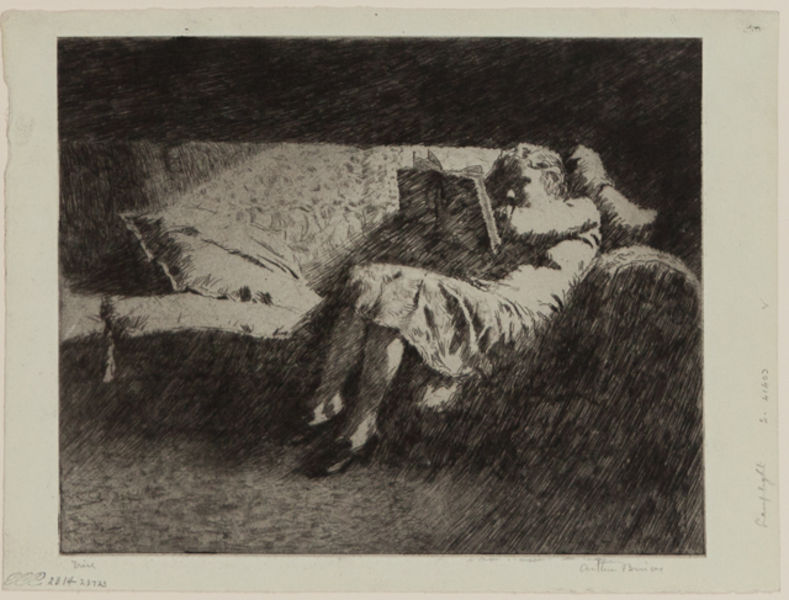
Titel: Lamplight
Künstler: Arthur John Trevor Briscoe
Standort: Amherst (Massachusetts, USA)
Institution: Mead Art Museum, Amherst College
Schlagwörter: cushion, pillow, pillows, white, arm, black, dark, dress, face, gray, grey, hair, interior, modern, nose, painting, portrait, room, sitting, skirt, woman, bed, print, ear, girl, head, young, sun, boy, child, feet, light, drawing, black and white, shadow, sketch, reading, sunlight, person, ink, shoes, pencil, read, eye, legs, book, pen and ink, charcoal, lying, sleep, paint, hatching, page, little, reclining, sofa, relax, pages, couch, alone, reader, cushions, laying, hatch, penci, line drawing, slouch, drawn, shows, novel, suspense, black shoes, lighe, girl on couch, gird reading, storybook, thinking3, inerior, coushins, couchins